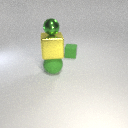
large yellow metal cube above large green rubber sphere